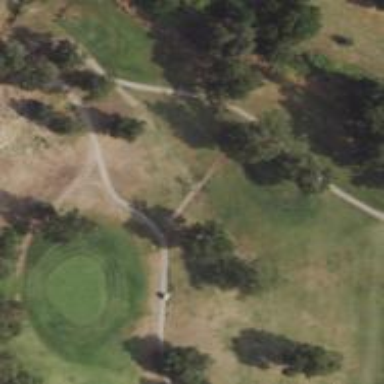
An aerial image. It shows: Well-maintained path suitable for golfing.